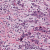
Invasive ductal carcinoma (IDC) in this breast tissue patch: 1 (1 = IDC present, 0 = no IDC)